Question: I haven't found an appropriate answer for this question and I'm very new to VBA, so I hope someone will help me out.
I'm trying to create a Sub in my macro that does a simple value compare between two columns, row by row. If they are an exact match it will populate a third column with "Yes", otherwise it will say "No"
All columns are within an excel Table and have the same amount of rows, an example of what the result should look like is this (don't have enough rep to post image):

I was thinking something like a For Each statement but I'm not sure how to create it the right way. Thank you ahead of time for your help!
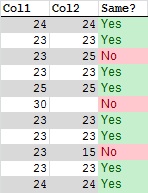
Answer: Thank you all for your input!
I took elements from your answers and managed to come up with a code that solves my problem. Let me know if you have any questions
'''
Sub Compare
On Error Resume Next
Dim Sm_Row As Long
Sm_Row = Range("Table1[Same?]").Row
For Each cl In Range("Table1[Same?]")
If Range("Table1[Col1]").Cells(Sm_Row, 1).Value = Range("Table1[Col2]").Cells(Sm_Row, 1).Value Then
cl.Value = "Yes"
Else
cl.Value = "No"
End If
Sm_Row = Sm_Row + 1
Next cl
End Sub
'''